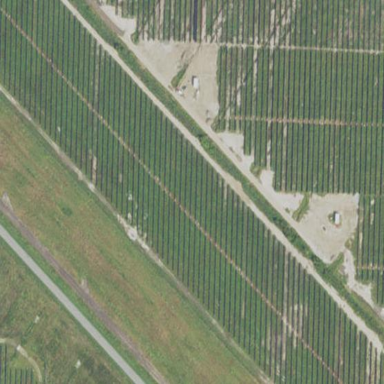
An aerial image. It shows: Solar power generator with photovoltaic panels.